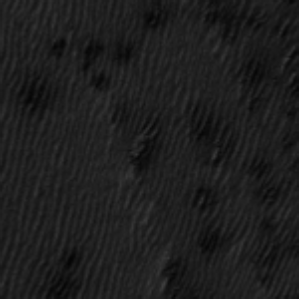
Label: frost